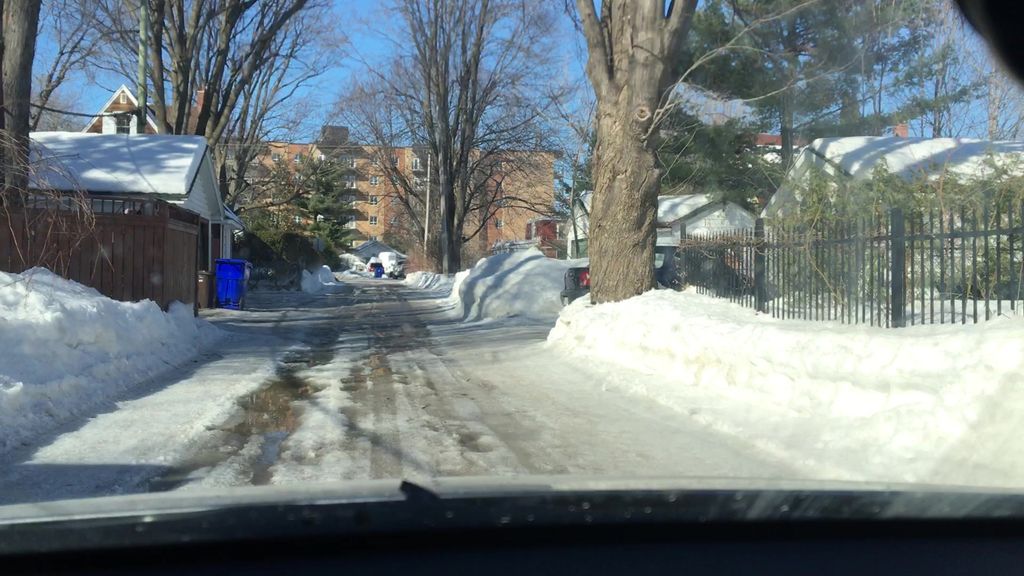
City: ottawa-gatineau